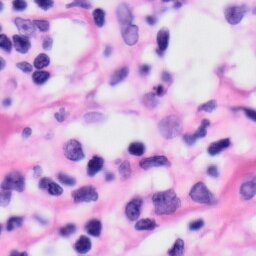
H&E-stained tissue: Skin